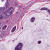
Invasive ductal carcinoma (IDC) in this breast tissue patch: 1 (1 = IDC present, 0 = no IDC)